Field crop: maize
Growth stage: 2
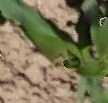
Species: maize